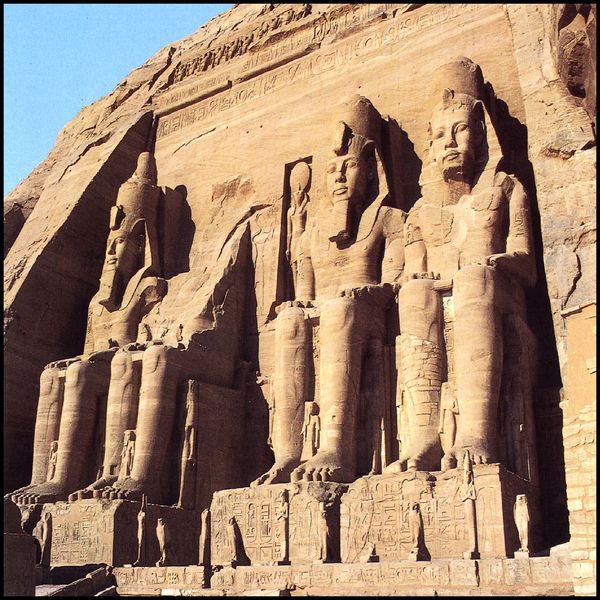
Titel: Großer Tempel von Abusimbel
Standort: Abusimbel (Afrika - Ägypten)
Schlagwörter: berg, gott, himmel, sitzen, hüte, kopfbedeckungen, zeichen, rot, stein, sitzend, kopfbedeckung, relief, schrift, sitz, fels, könig, foto, vier, eingang, groß, sitzfigur, kaputt, statuen, sandstein, grab, könige, pyramide, ägyptisch, ägypten, defekt, mächtig, blöcke, gewaltig, pharao, sitzfiguren, pharaonen, mumie, tal der könige, pharaoo, sitzbilder, abusimbel, sumera, sumerer, abusimpel